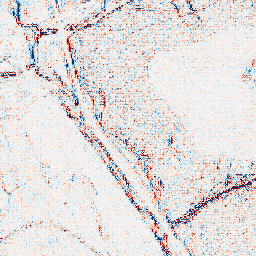
Category: wavelet
Decomposition family: wavelet_dwt
Decomposition parameters: wavelet: db2
level: 1
Upsampling method: area
Upsampling parameters: scale: 4
Upsampling scale: 4